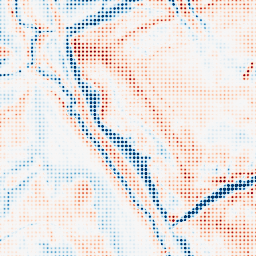
Category: edge_preserving
Decomposition family: guided
Decomposition parameters: radius: 8
eps: 0.1
Upsampling method: sinc_hamming
Upsampling parameters: scale: 8
kernel_size: 4
Upsampling scale: 8